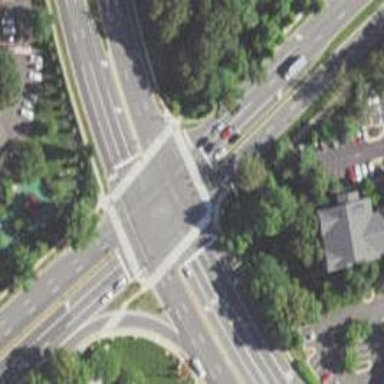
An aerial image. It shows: Zebra crossing for pedestrians.